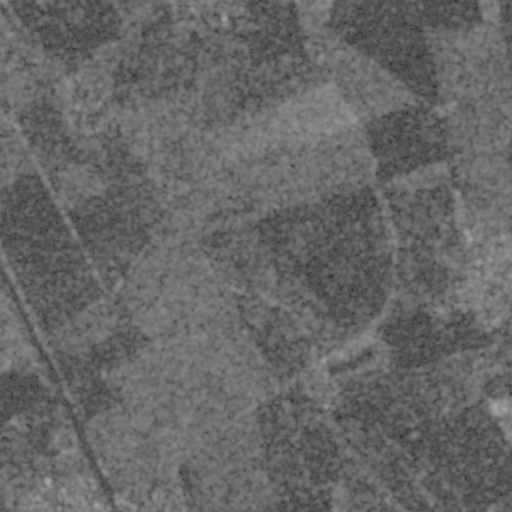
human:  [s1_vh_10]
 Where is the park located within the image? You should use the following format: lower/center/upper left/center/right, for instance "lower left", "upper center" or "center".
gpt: The park is located in the lower left of the image.
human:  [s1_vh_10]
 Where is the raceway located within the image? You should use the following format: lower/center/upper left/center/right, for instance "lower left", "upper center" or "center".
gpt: The raceway is located in the lower left of the image.
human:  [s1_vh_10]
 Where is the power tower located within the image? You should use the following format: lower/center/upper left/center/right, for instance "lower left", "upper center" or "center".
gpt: There is no power tower in the image.

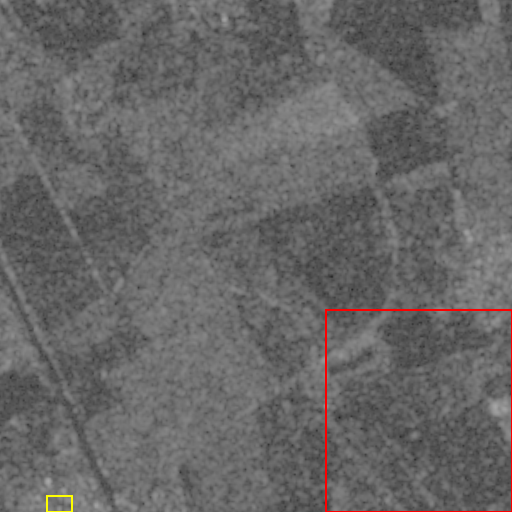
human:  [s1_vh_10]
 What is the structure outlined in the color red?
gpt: The structure outlined in red is a crop field.
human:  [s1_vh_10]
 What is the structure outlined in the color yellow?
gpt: The structure outlined in yellow is a park.
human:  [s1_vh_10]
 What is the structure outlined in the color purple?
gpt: There is no purple outline.